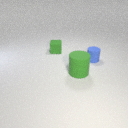
large green rubber cylinder in front of small blue rubber cylinder